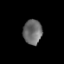
Tissue: lung
Cell type: Epithelial cells
Senescence score: 0.1286
Nuclear area (px): 454
Mean DAPI intensity: 107.43